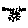
Label: sun